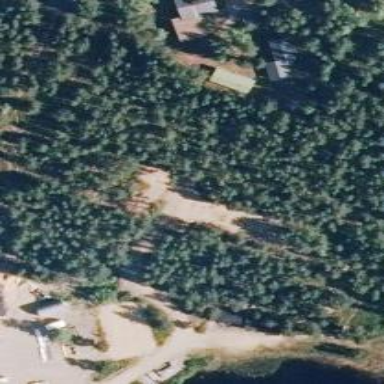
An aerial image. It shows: Woodland with evergreen needle-leaved trees.